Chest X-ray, PA view. Patient: 60 years old, sex M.
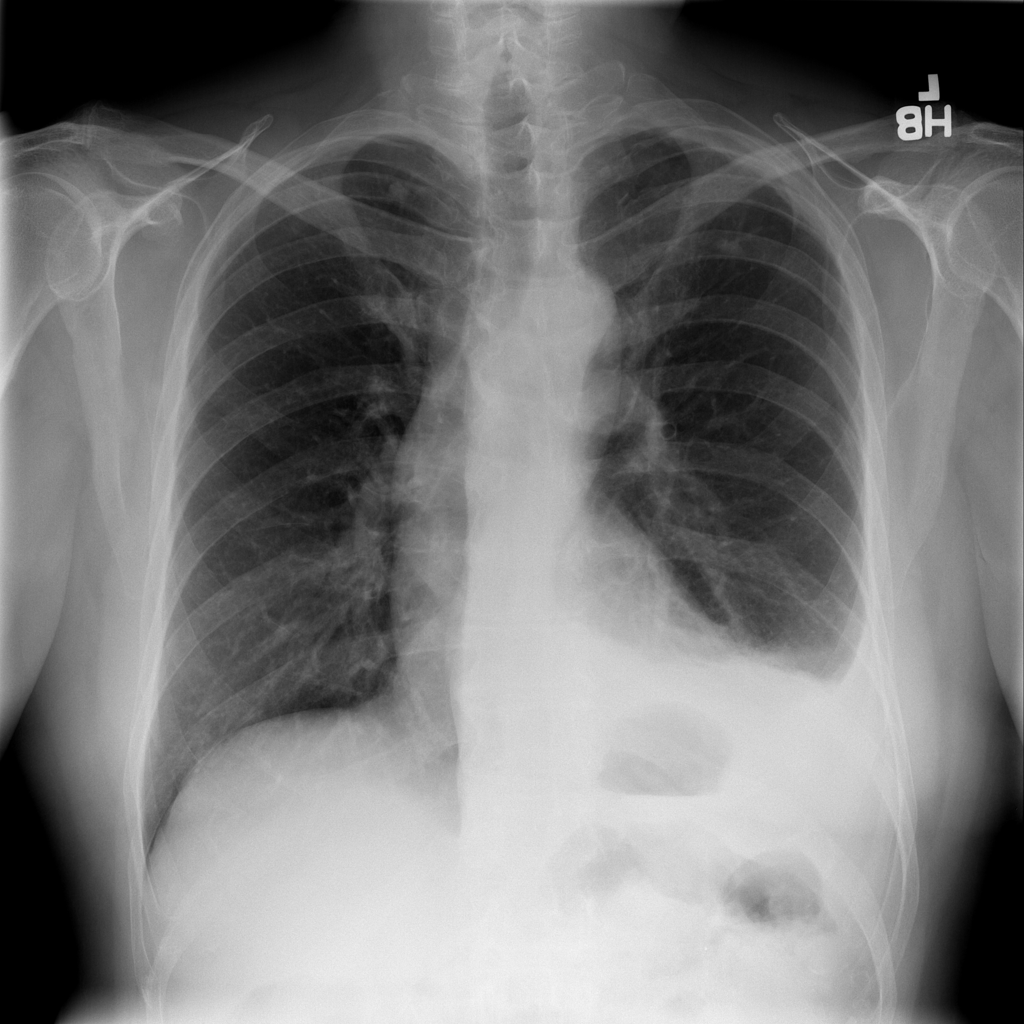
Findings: Effusion, Pleural_Thickening